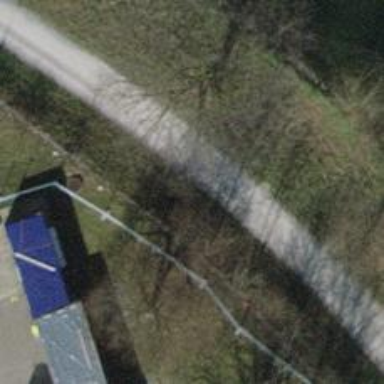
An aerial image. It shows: Fence.